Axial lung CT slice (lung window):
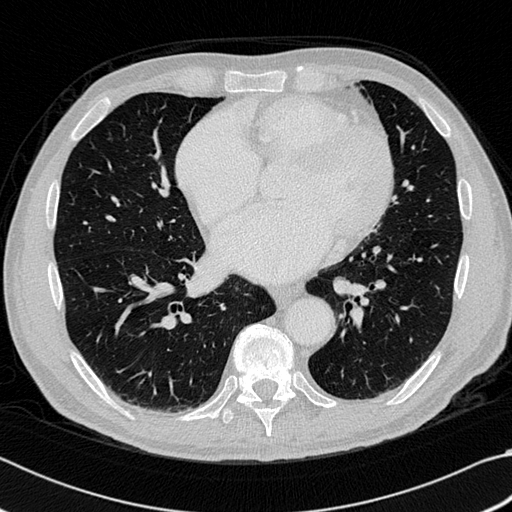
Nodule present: no